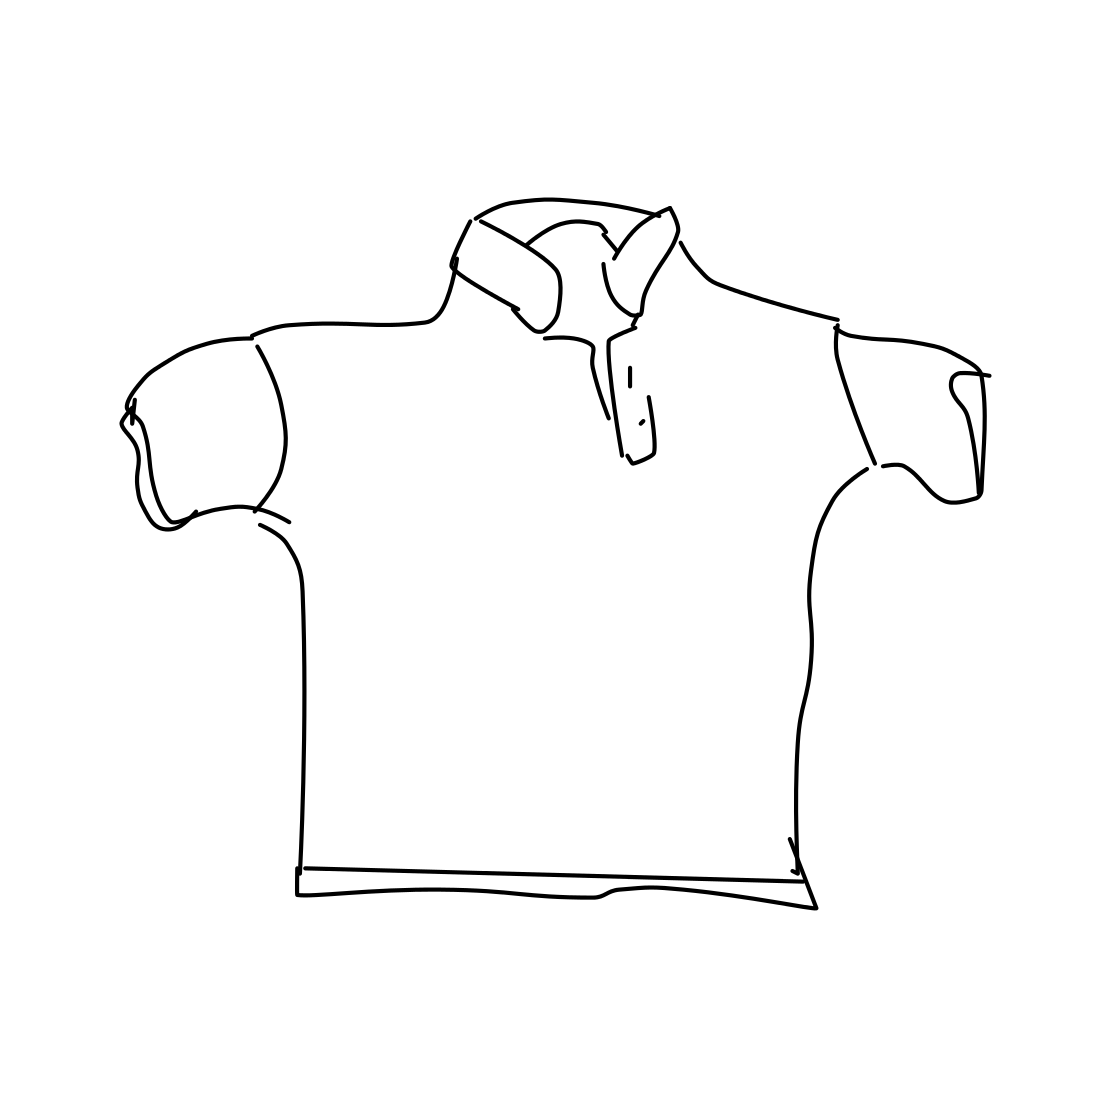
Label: t-shirt